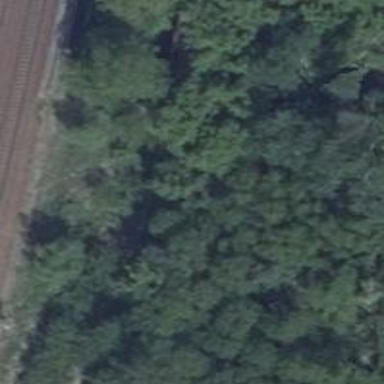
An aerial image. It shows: Abandoned spur railway.